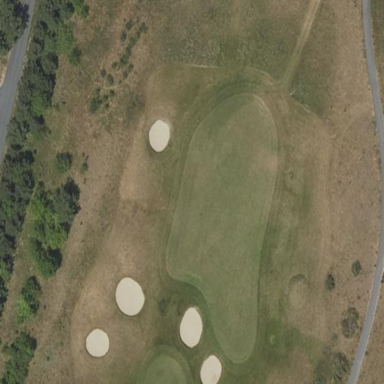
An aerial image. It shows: Scenic golf fairway.